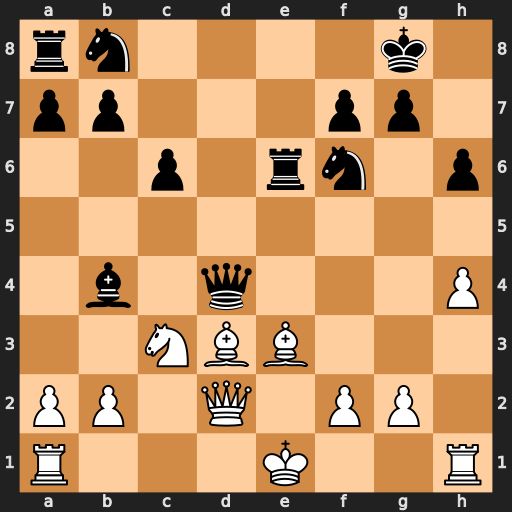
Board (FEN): rn4k1/pp3pp1/2p1rn1p/8/1b1q3P/2NBB3/PP1Q1PP1/R3K2R
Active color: w
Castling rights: KQ
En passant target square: -
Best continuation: Bh7+ Kxh7 Qxd4